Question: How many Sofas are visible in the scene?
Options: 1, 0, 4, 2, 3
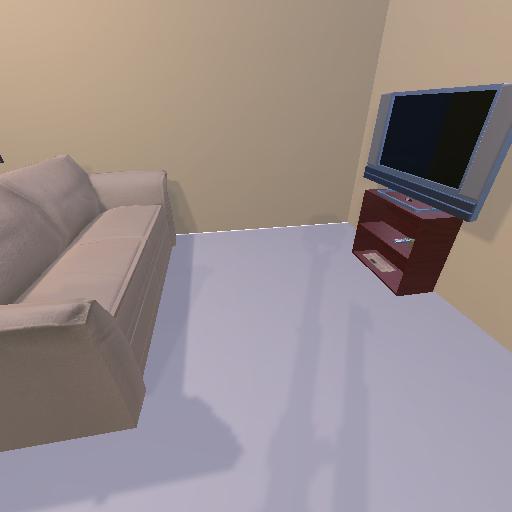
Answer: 1